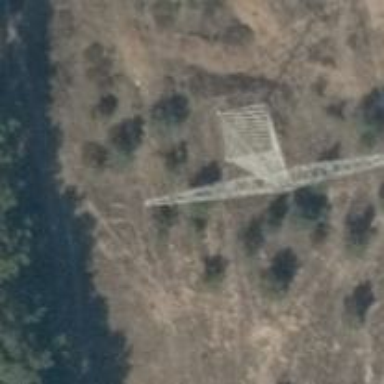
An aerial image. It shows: Power line is depicted.